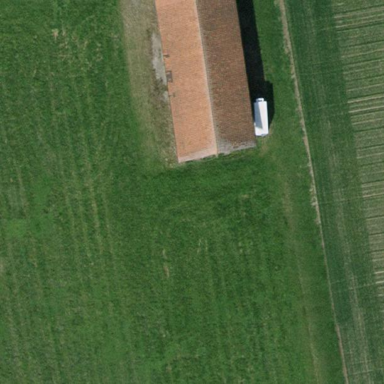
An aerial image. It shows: Shed building.